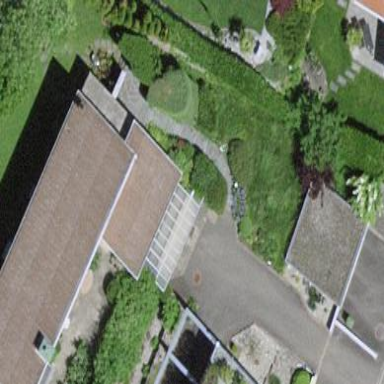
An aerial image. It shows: Detached building.